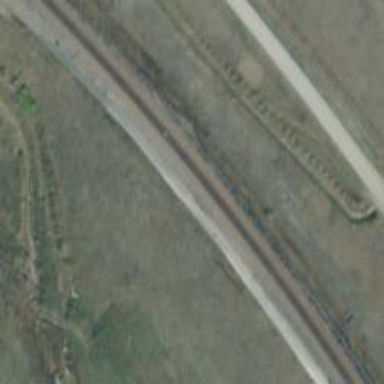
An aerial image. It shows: Railway track.